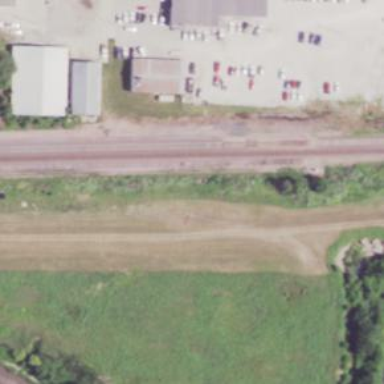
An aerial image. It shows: Railway track.